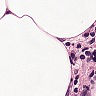
Metastatic tissue present: no